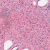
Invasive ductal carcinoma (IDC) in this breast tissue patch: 1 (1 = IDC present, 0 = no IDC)